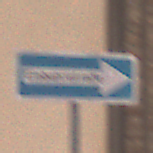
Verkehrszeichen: EinbahnstrasseRechtsweisend
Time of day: Midday
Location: Outdoor (Urban)
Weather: PartlyCloudy
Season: NotSpecified
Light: Natural